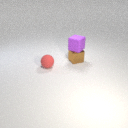
small brown metal cube behind small red rubber sphere